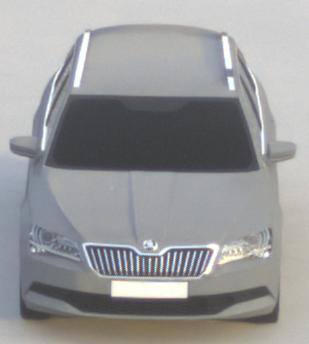
Make: Skoda
Model: Superb Combi 1.4 TSI
Detailed model: Superb (III) Combi
Model produced from: 2015/09
Model produced until: 2018/06
Doors: 5
Color: gray
Road condition: dry road
Daytime: sunrise or sunset
Contrast: low contrast